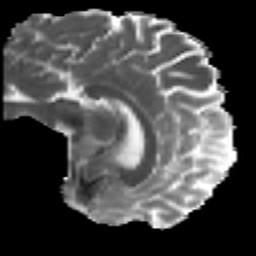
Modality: MD
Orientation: sagittal
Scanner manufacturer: ge
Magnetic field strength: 3 T
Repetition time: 7.98 s
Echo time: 0.0701 s